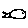
Label: fish